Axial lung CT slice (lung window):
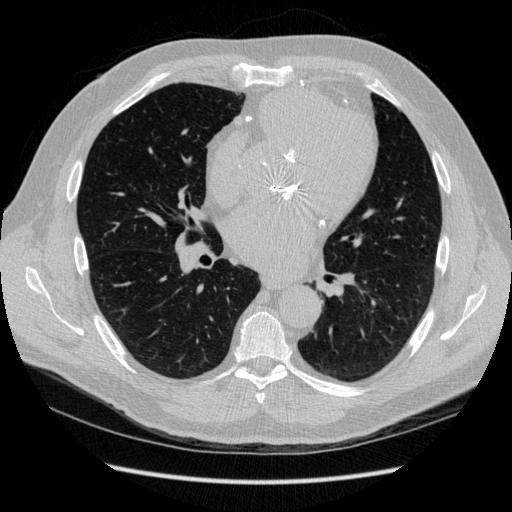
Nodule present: no